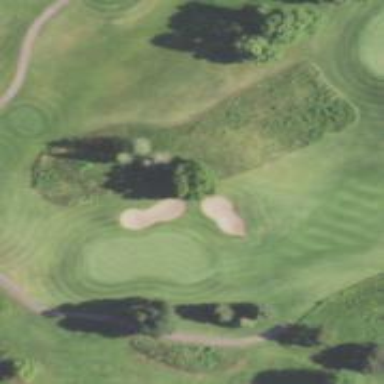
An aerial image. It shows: Golf fairway surrounded by grass.